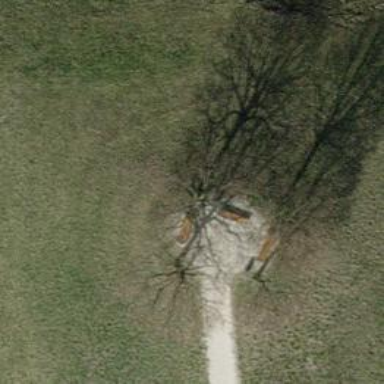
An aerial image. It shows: Brown bench.